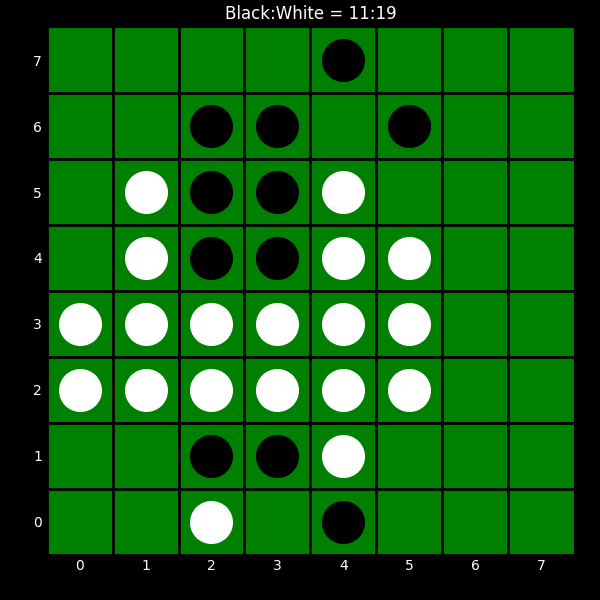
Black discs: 11
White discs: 19